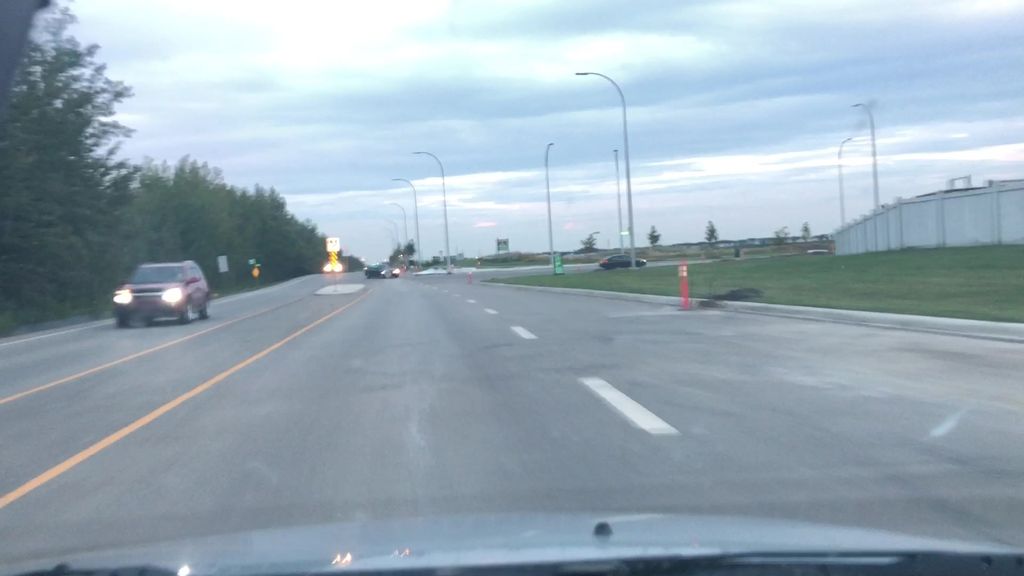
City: edmonton